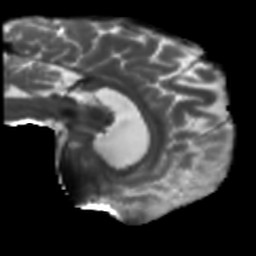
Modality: T2w
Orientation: sagittal
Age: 56
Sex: male
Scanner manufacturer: siemens
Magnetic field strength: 3 T
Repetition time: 5.47 s
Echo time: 0.0854 s